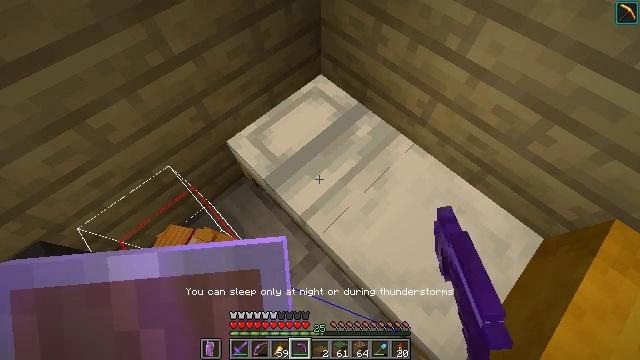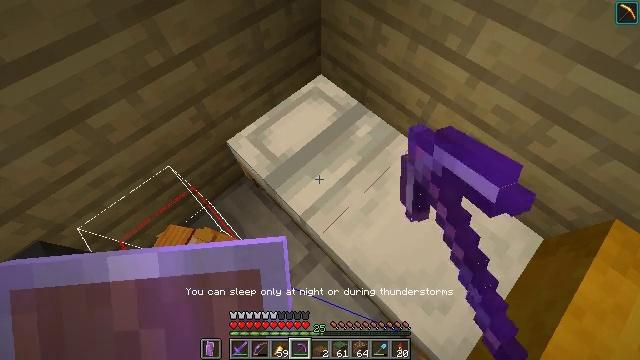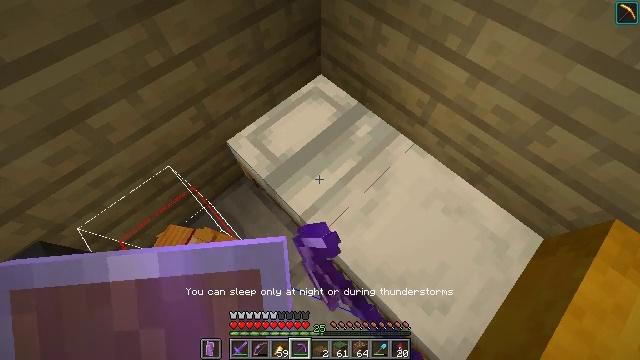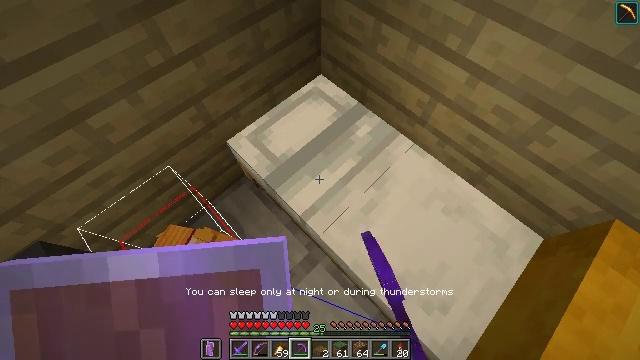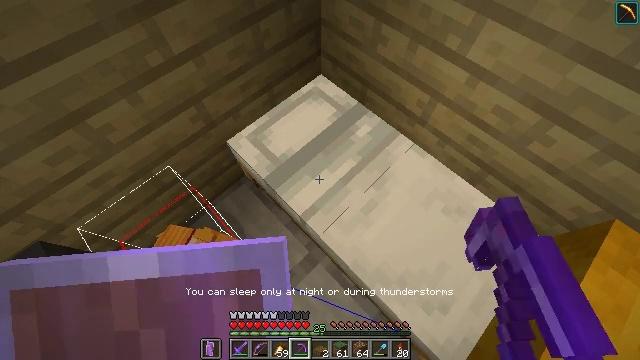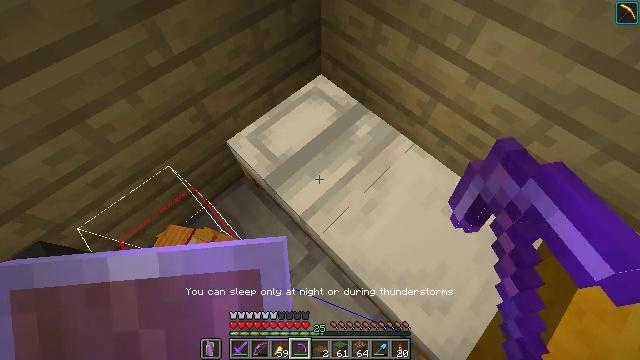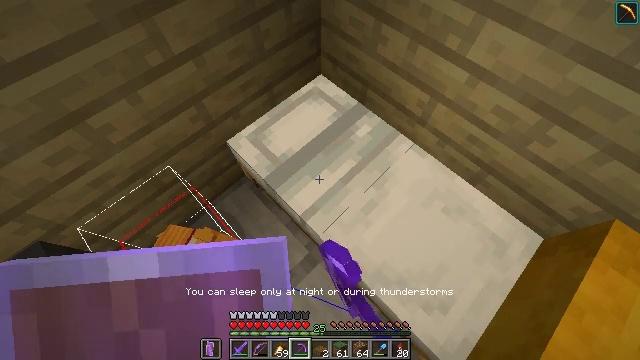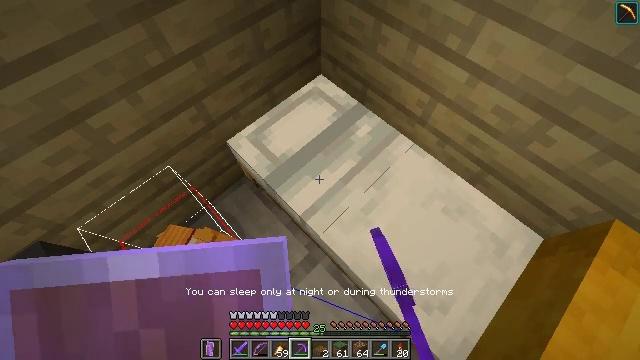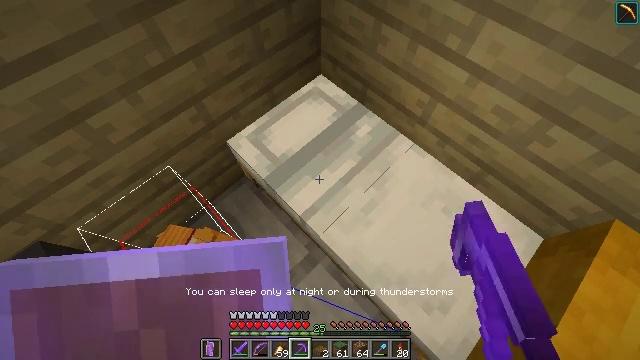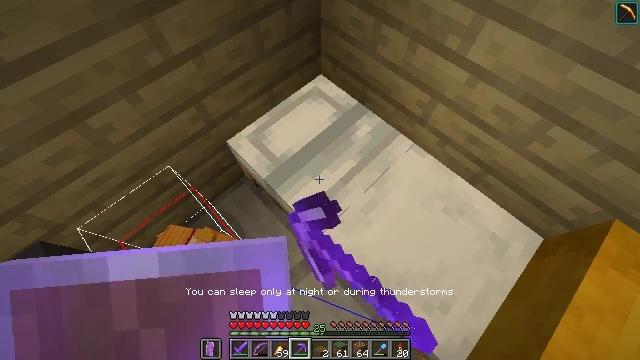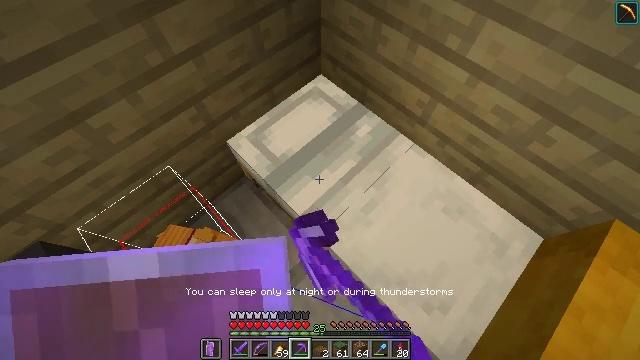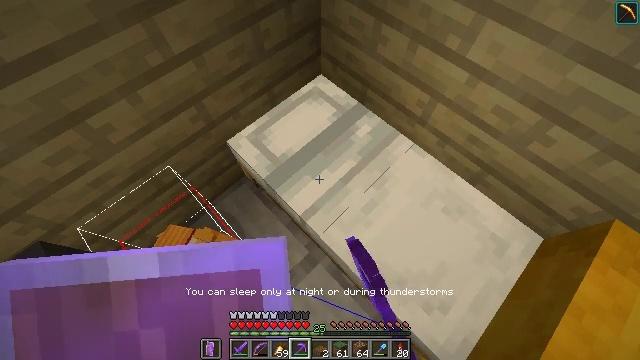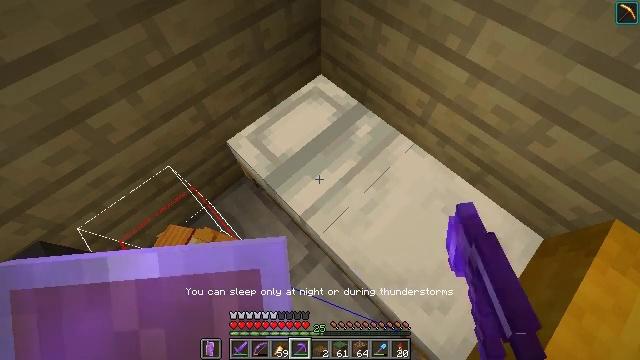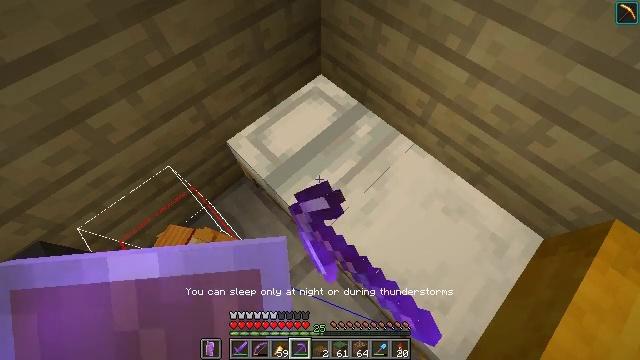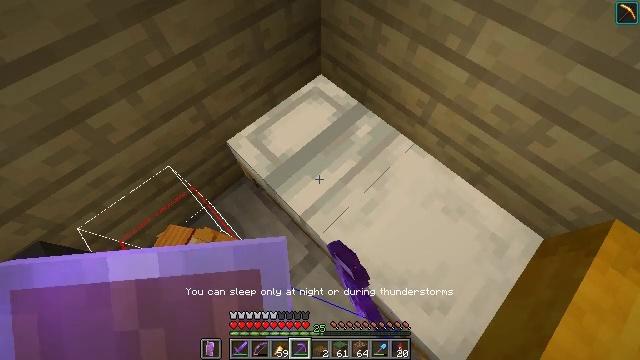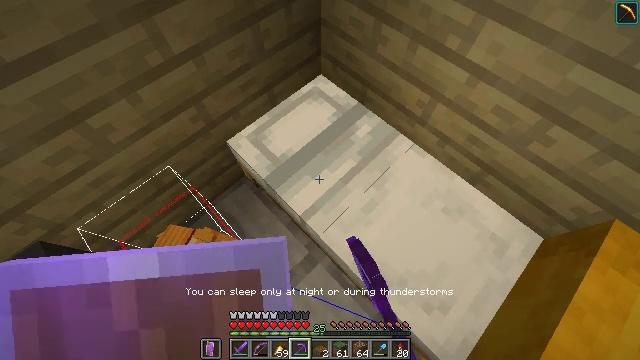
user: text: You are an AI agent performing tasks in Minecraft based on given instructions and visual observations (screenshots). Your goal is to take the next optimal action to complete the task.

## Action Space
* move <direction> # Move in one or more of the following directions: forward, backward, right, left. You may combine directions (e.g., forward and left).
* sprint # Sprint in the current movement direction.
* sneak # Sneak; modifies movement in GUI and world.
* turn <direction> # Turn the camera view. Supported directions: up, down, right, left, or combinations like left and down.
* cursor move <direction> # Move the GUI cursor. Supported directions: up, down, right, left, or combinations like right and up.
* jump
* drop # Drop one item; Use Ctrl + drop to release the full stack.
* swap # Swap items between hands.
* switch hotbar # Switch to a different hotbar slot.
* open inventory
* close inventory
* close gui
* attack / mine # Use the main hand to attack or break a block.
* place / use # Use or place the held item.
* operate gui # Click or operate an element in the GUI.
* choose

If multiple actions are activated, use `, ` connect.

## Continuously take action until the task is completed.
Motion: motion action
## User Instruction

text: Mine the brown shulker box.
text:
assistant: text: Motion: use / place
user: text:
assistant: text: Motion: use / place
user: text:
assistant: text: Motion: use / place
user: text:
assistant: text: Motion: use / place
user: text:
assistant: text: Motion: use / place
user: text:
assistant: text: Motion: use / place
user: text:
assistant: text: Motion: use / place
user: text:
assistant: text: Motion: use / place
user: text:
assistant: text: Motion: use / place
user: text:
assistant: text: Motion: use / place
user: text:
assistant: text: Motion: use / place
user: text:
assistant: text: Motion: use / place
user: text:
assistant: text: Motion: use / place
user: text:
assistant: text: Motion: use / place
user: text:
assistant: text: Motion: use / place
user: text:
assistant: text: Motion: use / place
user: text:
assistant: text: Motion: use / place
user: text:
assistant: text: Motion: use / place
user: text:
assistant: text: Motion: use / place
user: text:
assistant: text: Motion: use / place
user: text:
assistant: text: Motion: use / place
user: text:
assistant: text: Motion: use / place
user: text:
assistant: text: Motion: use / place
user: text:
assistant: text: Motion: use / place
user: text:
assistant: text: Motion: use / place
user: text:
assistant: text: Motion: use / place
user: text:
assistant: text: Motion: use / place
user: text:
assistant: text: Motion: use / place
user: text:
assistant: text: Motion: use / place
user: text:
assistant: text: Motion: use / place